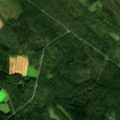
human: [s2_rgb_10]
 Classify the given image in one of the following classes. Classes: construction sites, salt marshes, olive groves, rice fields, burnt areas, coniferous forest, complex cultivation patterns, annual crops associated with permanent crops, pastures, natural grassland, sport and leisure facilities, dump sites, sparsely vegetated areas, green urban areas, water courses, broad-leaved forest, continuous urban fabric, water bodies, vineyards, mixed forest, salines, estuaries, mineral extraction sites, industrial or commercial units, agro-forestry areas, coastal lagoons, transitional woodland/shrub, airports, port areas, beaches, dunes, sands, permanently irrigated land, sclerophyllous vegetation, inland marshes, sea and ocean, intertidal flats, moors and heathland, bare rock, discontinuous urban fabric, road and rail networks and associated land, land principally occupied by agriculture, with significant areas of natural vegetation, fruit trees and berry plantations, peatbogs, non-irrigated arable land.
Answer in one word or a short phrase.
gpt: coniferous forest, mixed forest